Question: I am making the Ajax programming. That is, First Html starts and second, php receives the html signal , and finally xml contents are displayed.
I made html code and php code. But button formaction attribute in php code doesn't work.
php code as like below
'''
if (stristr($y->item(0)->childNodes->item(0)->nodeValue,$q) || stristr($u->item(0)-
>childNodes->item(0)->nodeValue,$q))
{
if ($hint=="")
{
$hint="<button type='submit' name='code' value='" .
$u->item(0)->childNodes->item(0)->nodeValue .
"' formaction='search.php'>" .
$u->item(0)->childNodes->item(0)->nodeValue .
"</button>" .
"<a href='" .
$z->item(0)->childNodes->item(0)->nodeValue .
"' target='_blank'>" .
$y->item(0)->childNodes->item(0)->nodeValue . "</a>";
}
else
{
$hint=$hint . "<br /><button type='submit' name='code' value='" .
$u->item(0)->childNodes->item(0)->nodeValue .
"' formaction='search.php'>" .
$u->item(0)->childNodes->item(0)->nodeValue .
"</button>" .
"<a href='" .
$z->item(0)->childNodes->item(0)->nodeValue .
"' target='_blank'>" .
$y->item(0)->childNodes->item(0)->nodeValue . "</a>";
}
}
'''
And in ajax, result picture is below.

But, when i click the button, no action happens.
What's wrong with me?
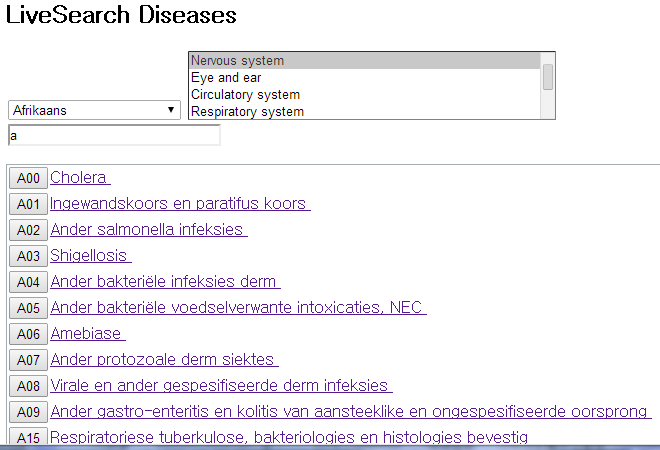
Answer: replace
'formaction='search.php''
to
'''
onclick='javascript:location.href='search.php'';
'''
want to submit form try this
'''
$hint= "<form action='search.php' methos='post' >"
."<button type='submit' name='code' value='" .
$u->item(0)->childNodes->item(0)->nodeValue .
"' >" .
$u->item(0)->childNodes->item(0)->nodeValue .
"</button>" .
"<a href='" .
$z->item(0)->childNodes->item(0)->nodeValue .
"' target='_blank'>" .
$y->item(0)->childNodes->item(0)->nodeValue . "</a>".
"</from>";
'''